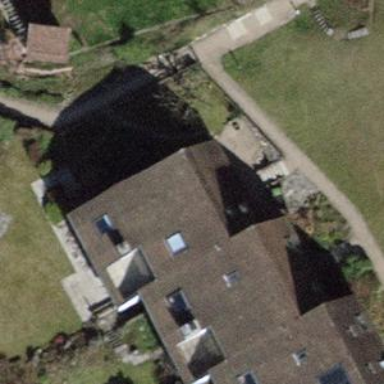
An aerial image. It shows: Terrace building.